Question: Could someone please help me in finding the correct SQL Connection String to connect to my database in C#. The database I wish to connect to is shown in the following screenshot from SQL Management Studio

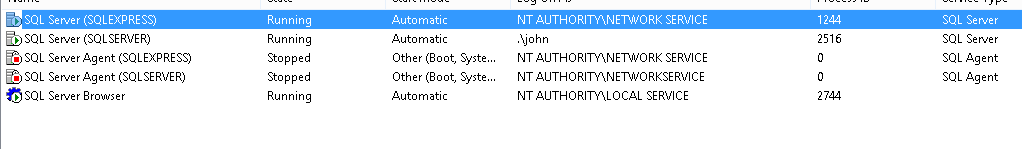
Answer: You can store your connection strings in you web.config or app.config file. I have placed an example string in a snippett here:
'''
<configure>
<connectionStrings>
<add name="YOURDESIREDCONNECTIONSTRINGNAME" connectionString="Data Source=IPADDRESSorURL;Initial Catalog=DATABASENAME;User ID=YOURUSERNAME;Password=YOURPASSWORD" providerName="System.Data.SqlClient" />
</connectionStrings>
</configure>
'''
In your scenario, you are using SQL Express so use the following:
'''
Data Source=.\SQLEXPRESS;
'''
As far as you have described the question, this is the best answer I can give at the moment. I hope this helps and let me know if you have any questions.